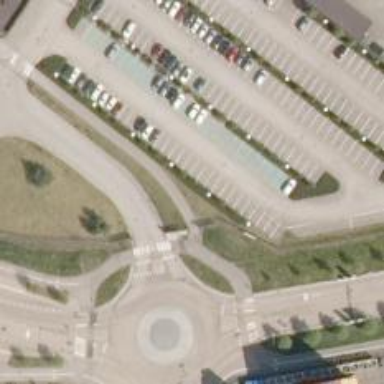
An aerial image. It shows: Asphalt cycleway with crossing.